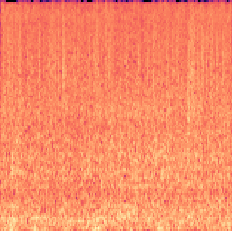
Sound class: Rain